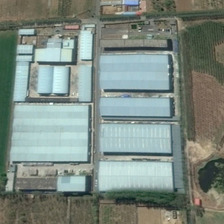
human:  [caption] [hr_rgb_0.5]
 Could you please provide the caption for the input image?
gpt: some buildings are surrounded by farmlands .

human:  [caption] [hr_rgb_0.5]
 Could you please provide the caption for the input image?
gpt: some buildings are surrounded by farmlands .

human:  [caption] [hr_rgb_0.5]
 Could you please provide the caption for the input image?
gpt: some buildings are surrounded by farmlands .

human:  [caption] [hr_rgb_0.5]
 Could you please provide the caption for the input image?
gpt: some buildings are surrounded by farmlands .

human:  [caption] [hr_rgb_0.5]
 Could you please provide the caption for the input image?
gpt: some buildings are surrounded by farmlands .